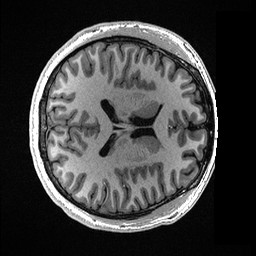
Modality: T1w
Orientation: axial
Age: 22
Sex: male
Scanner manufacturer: ge
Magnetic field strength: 3 T
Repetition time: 0.006952 s
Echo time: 0.00292 s